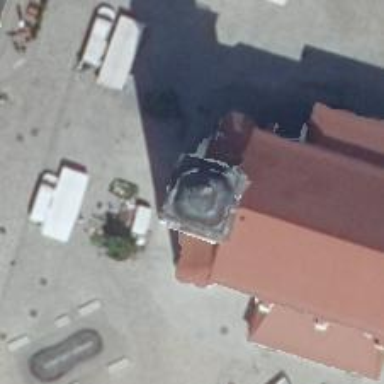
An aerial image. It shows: Bell tower classified as man-made tower.